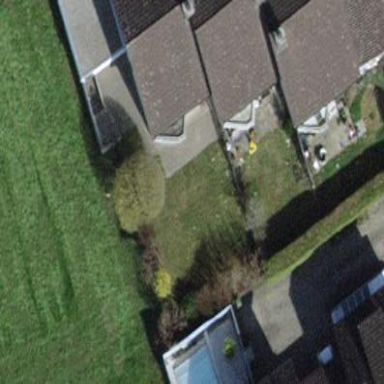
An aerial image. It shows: Semi-detached house.